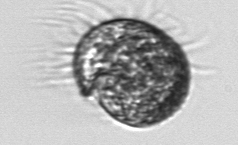
Label: Pelagostrobilidium